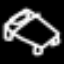
Label: bed